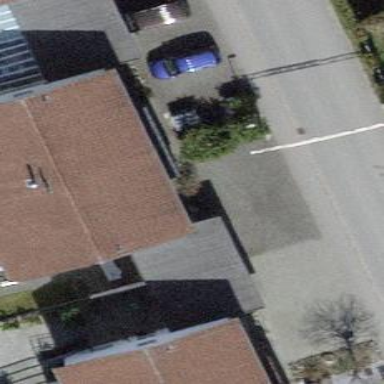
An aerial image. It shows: Detached building.